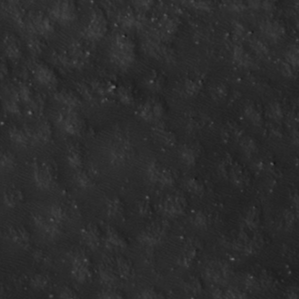
Label: non_frost